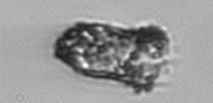
Label: Tintinnopsis